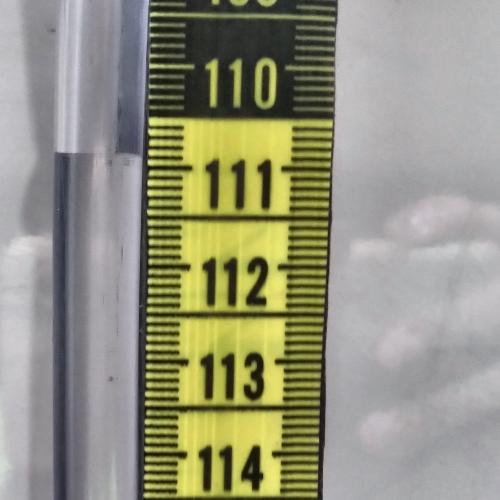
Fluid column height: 110.9 cm